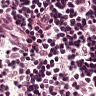
Metastatic tissue present: no